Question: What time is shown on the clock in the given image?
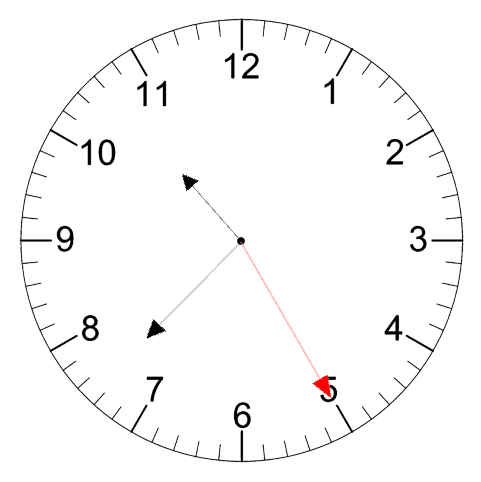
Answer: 10:37:25